Interaction volume radius: 5 \u00c5
Interaction volume height: 40 \u00c5
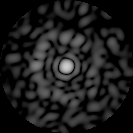
Disorder parameter: 0.885